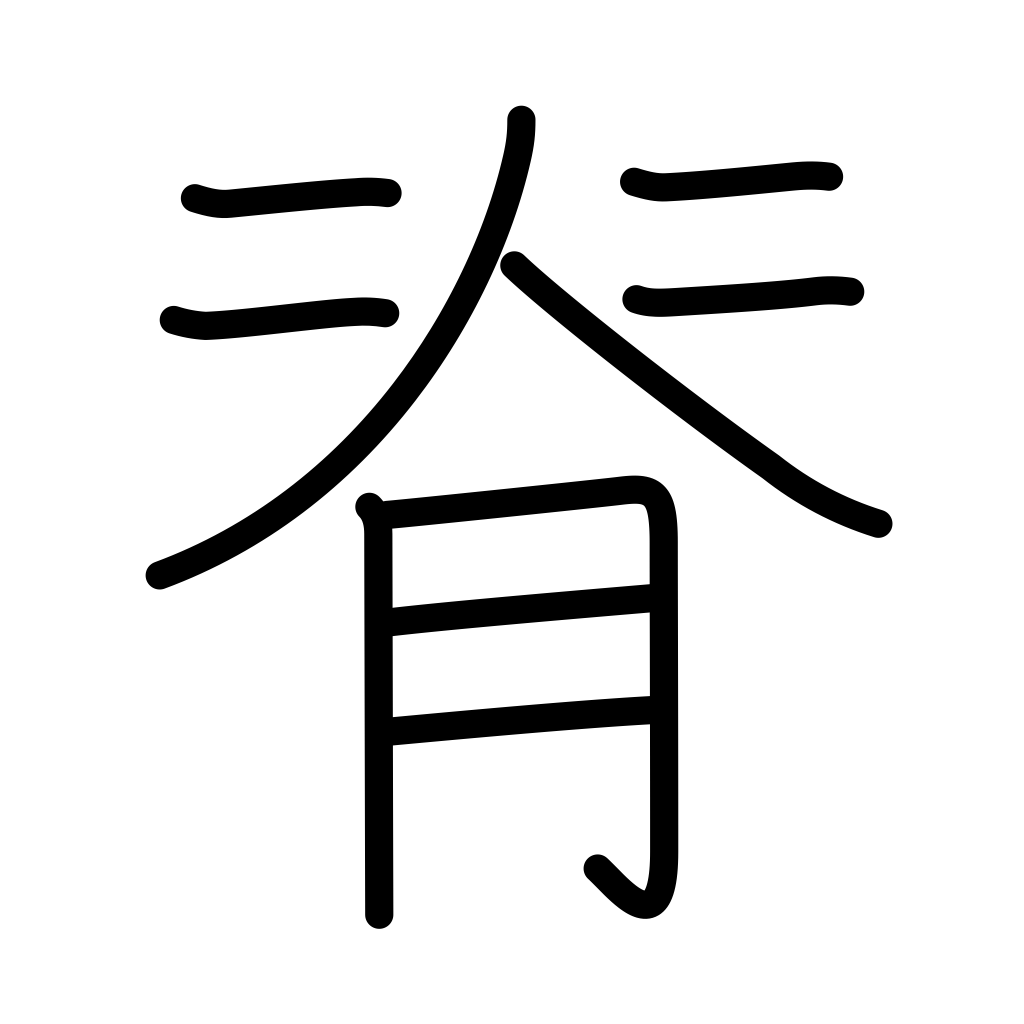
Meaning: stature, height, spine